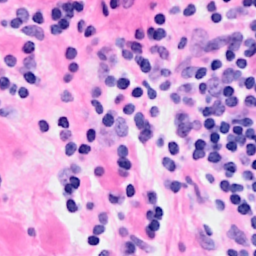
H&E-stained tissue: Breast